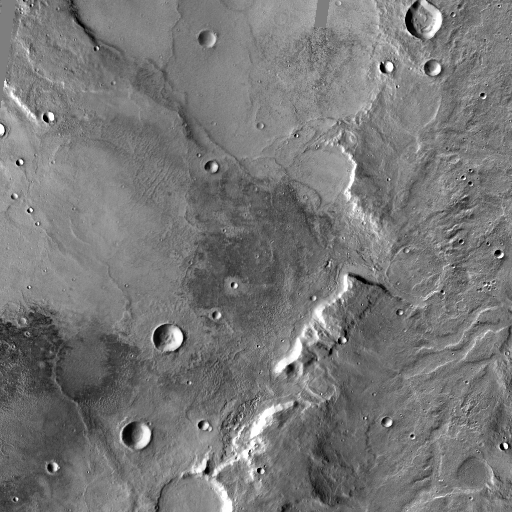
Crater classes present: Background, Other, Layered, Buried